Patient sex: F
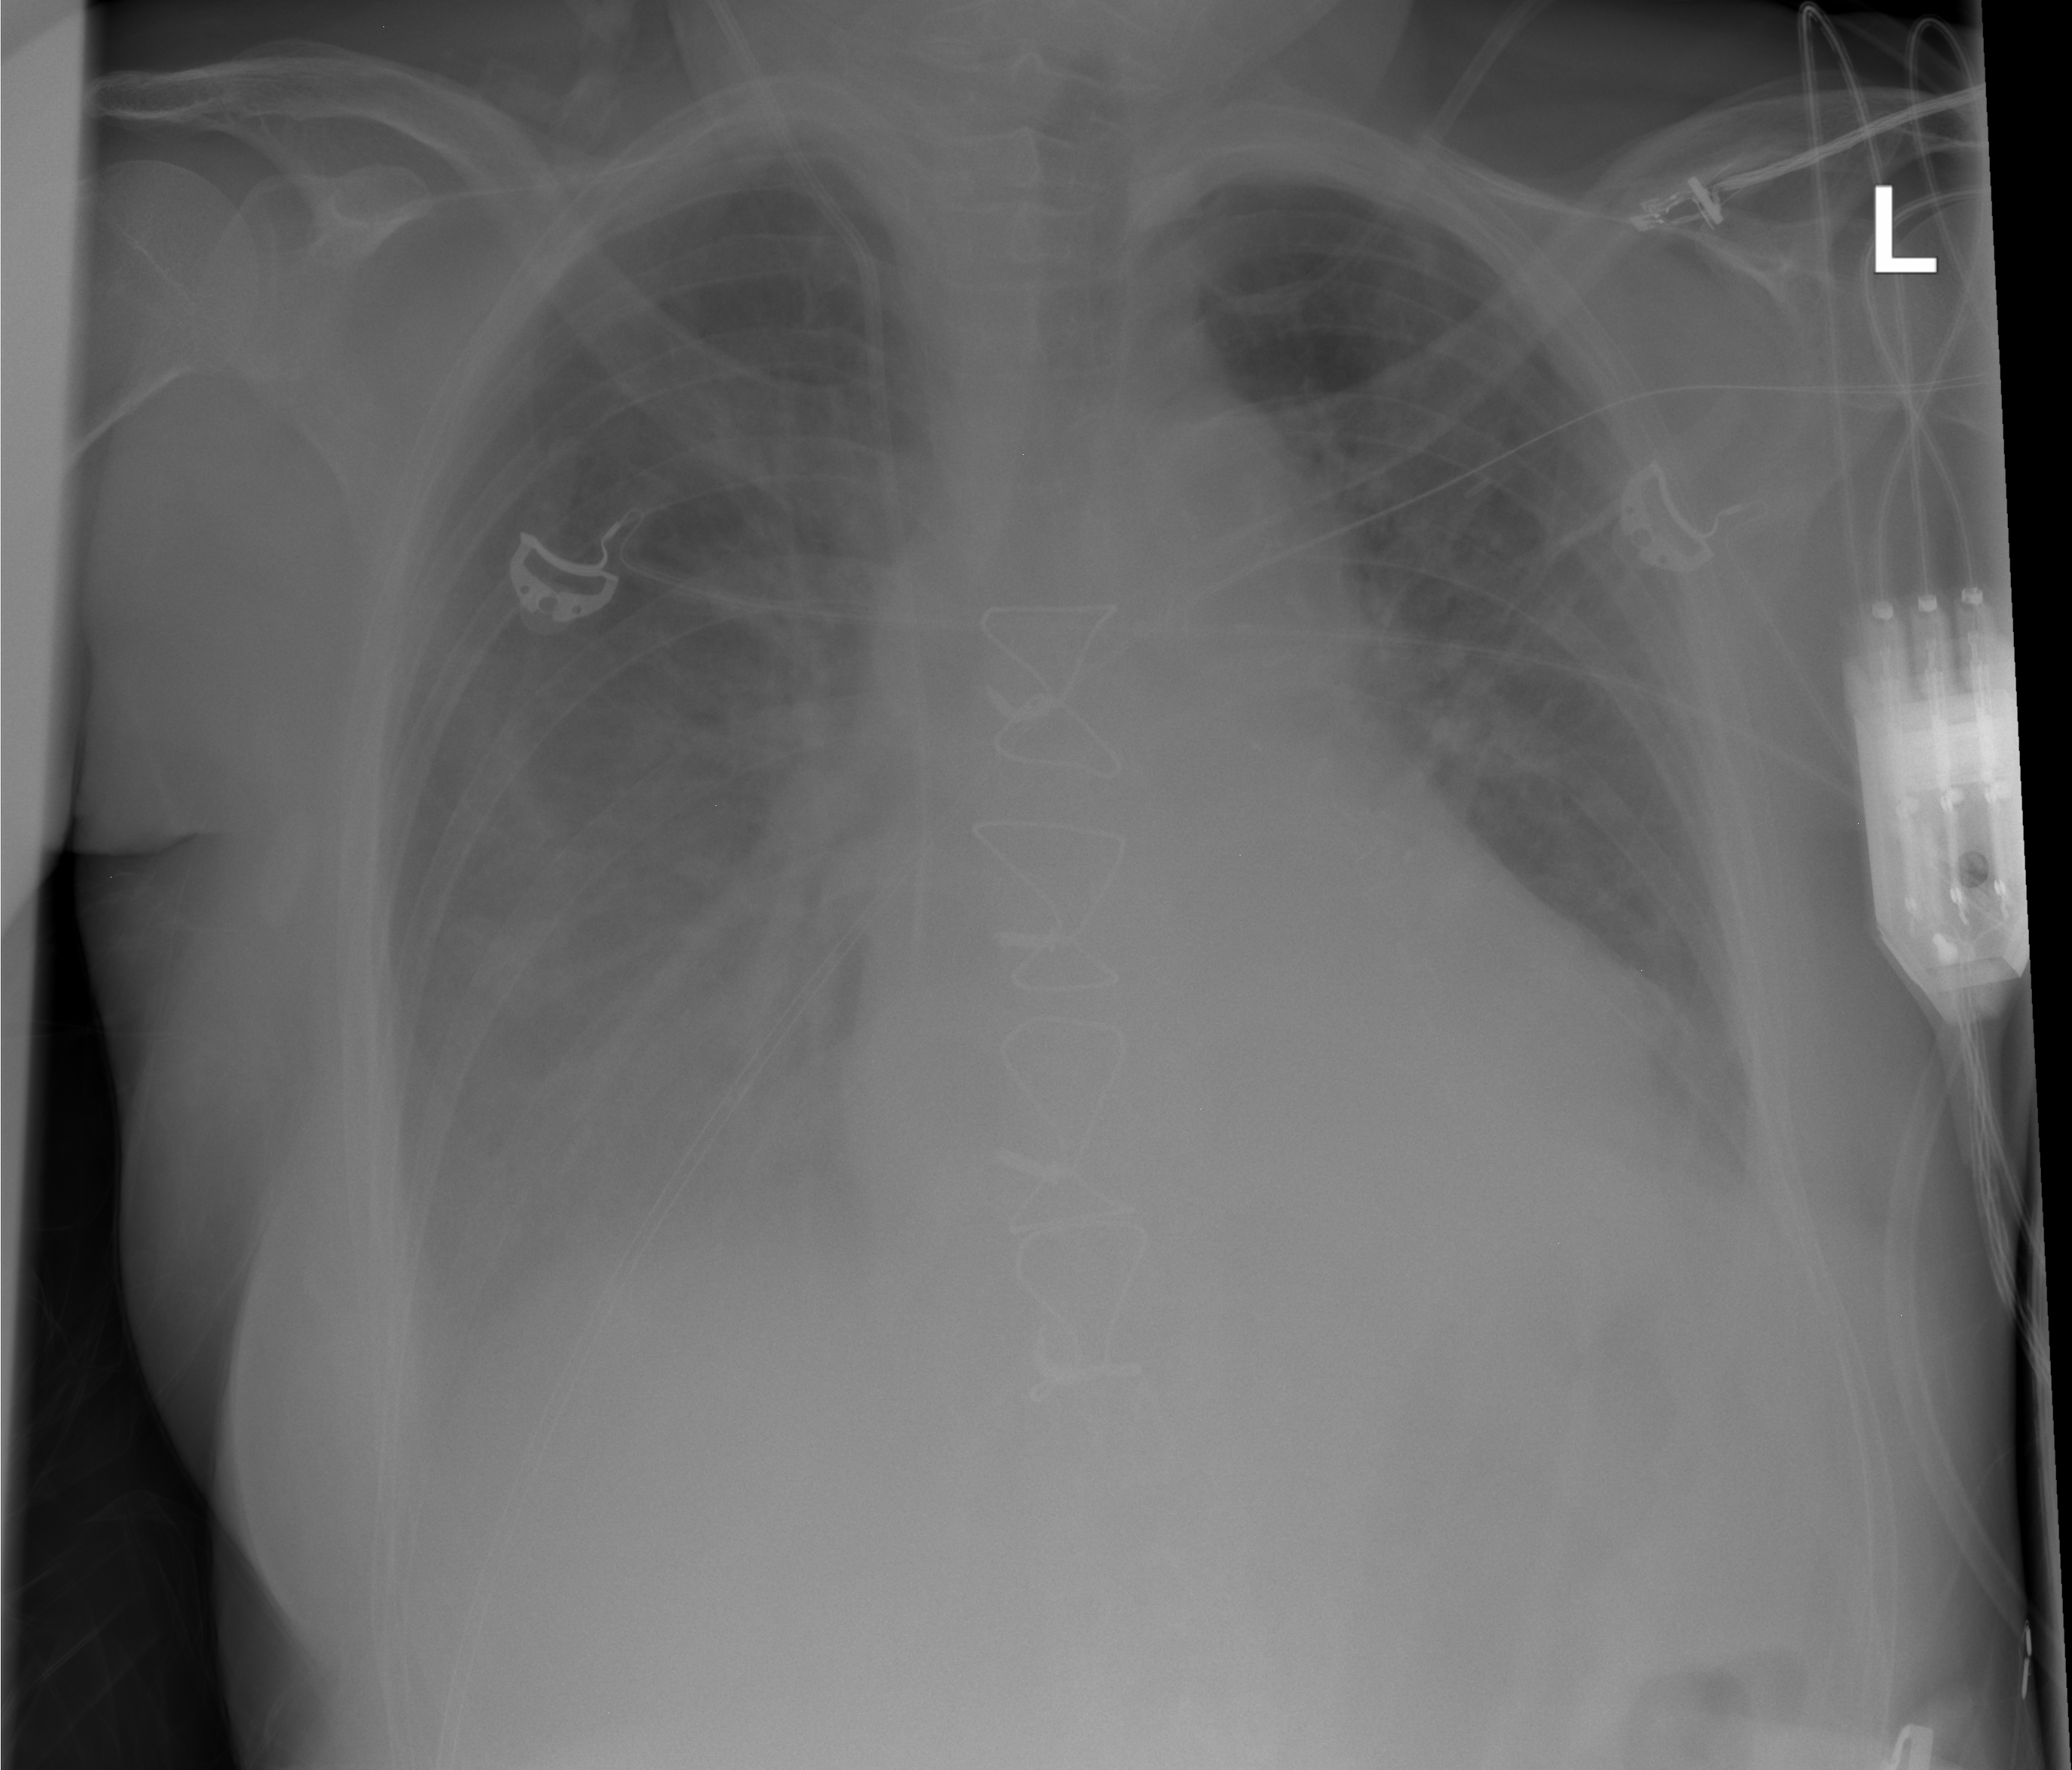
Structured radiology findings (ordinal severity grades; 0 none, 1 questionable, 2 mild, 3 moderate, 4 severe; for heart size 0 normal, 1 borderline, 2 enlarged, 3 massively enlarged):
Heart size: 2
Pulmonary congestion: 2
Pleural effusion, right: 2
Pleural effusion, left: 1
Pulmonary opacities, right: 0
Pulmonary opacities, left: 0
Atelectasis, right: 0
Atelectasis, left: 0